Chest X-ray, AP view. Patient: 59 years old, sex M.
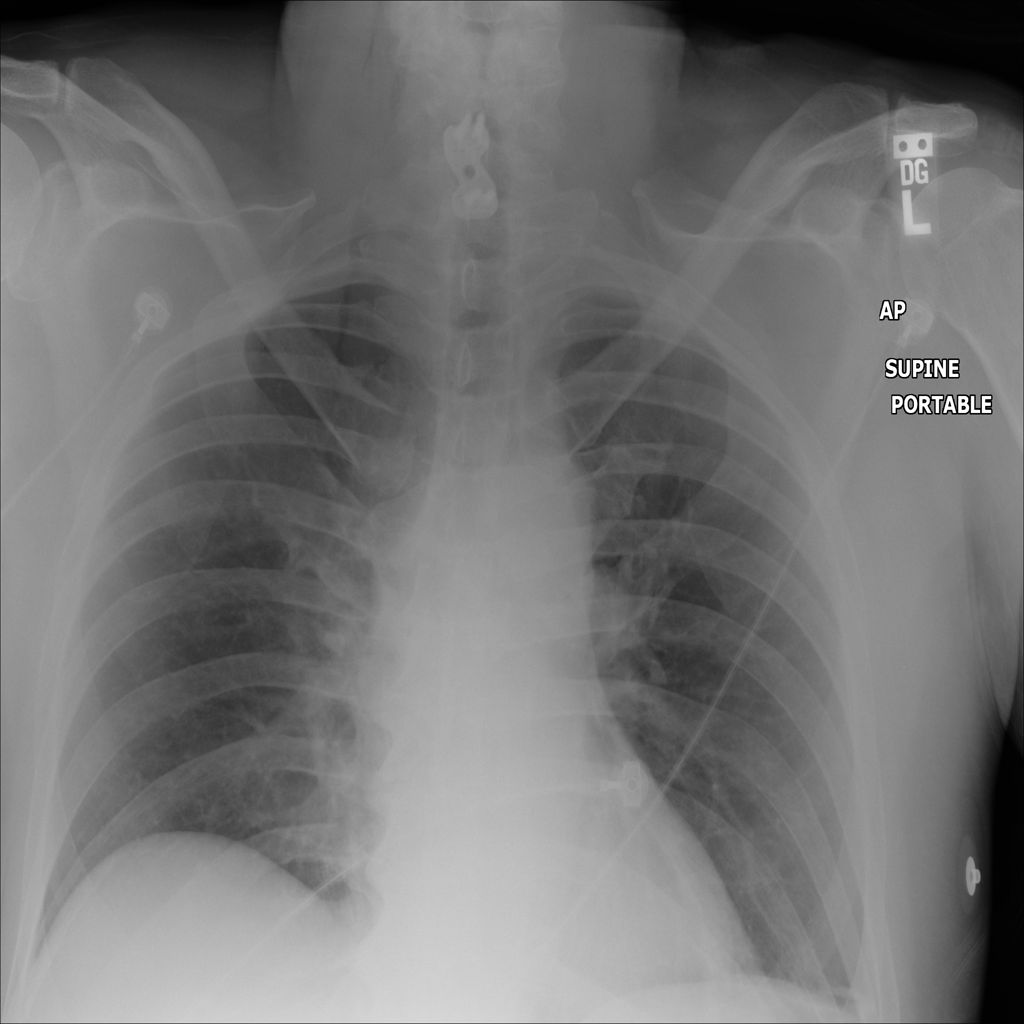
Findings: No Finding